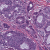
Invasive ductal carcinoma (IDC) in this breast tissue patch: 1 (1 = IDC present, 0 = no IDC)